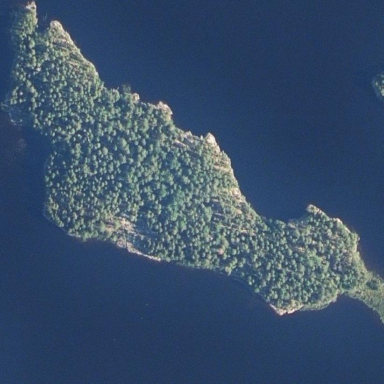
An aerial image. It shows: Islet surrounded by woodland.